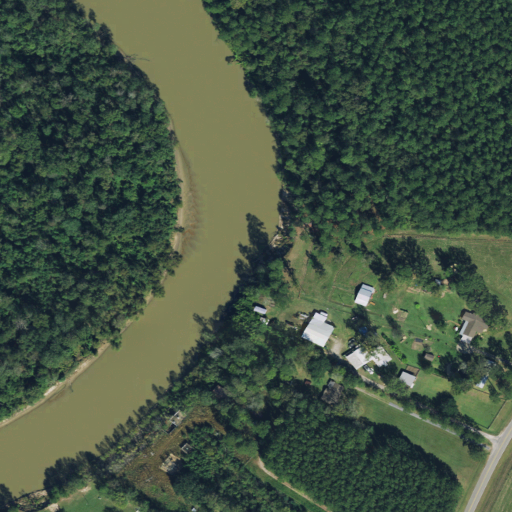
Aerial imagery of cliff(s) in Texas named Wiess Bluff containing woody wetlands, open water, evergreen forest, grassland, shrub, mixed forest, open development, low intensity development, medium intensity development, and high intensity development